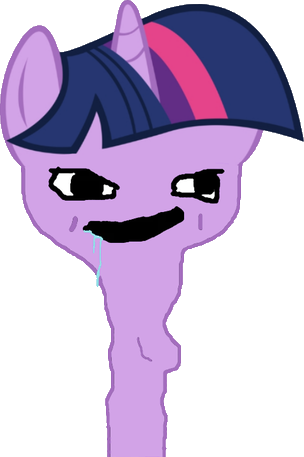
Label: 5_Brainlet